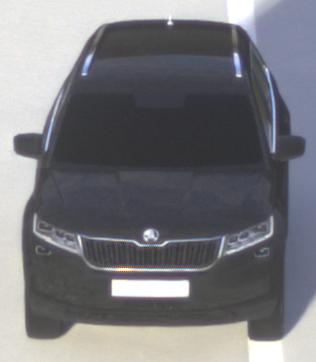
Make: Skoda
Model: Kodiaq 1.4 TSI
Detailed model: Kodiaq
Model produced from: 2017/03
Model produced until: 2018/05
Doors: 5
Color: black
Road condition: dry road
Daytime: morning or afternoon
Contrast: medium contrast